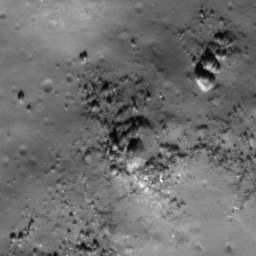
Pit: Lalande 2
Host crater: Lalande
Host type: impact_melt
Lunar coordinates: latitude -4.495, longitude 351.499